Question: How to remove check all option is extjs 4 checkboxmodel?

Regards
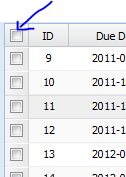
Answer: I have managed to hide it using pure CSS:
>
Code:
'''
.x-column-header-checkbox {display:none;}
'''